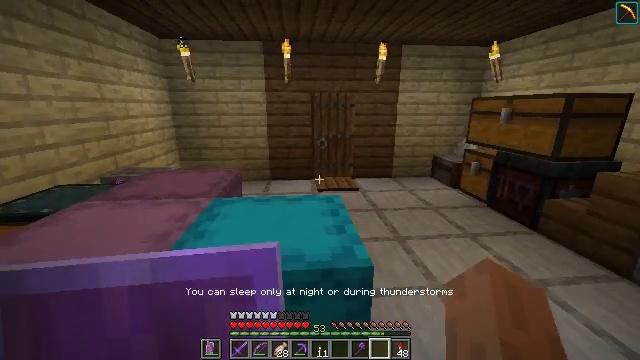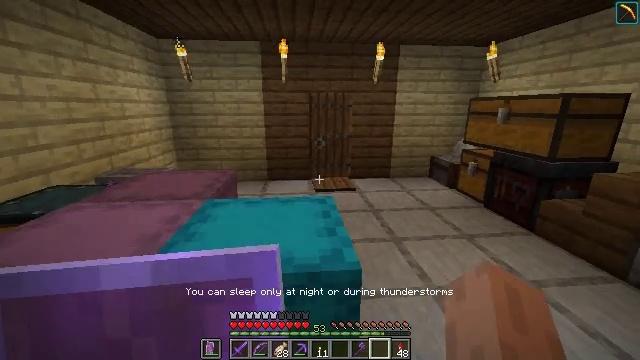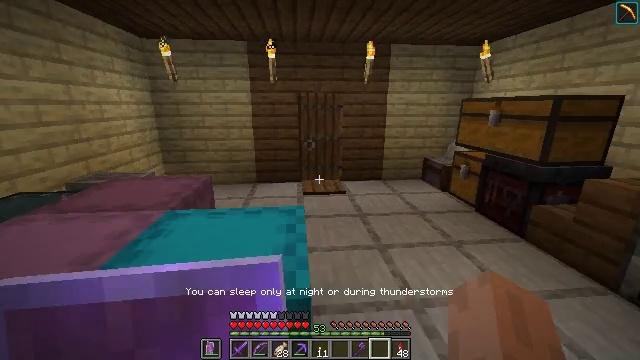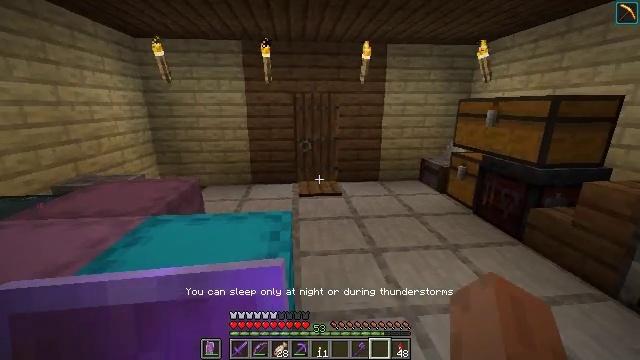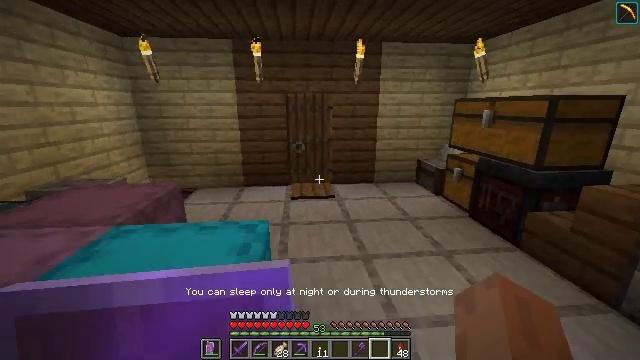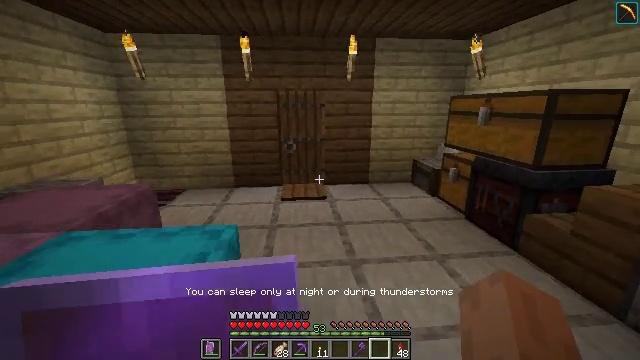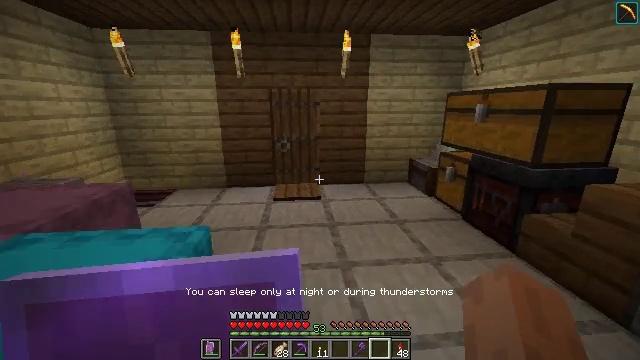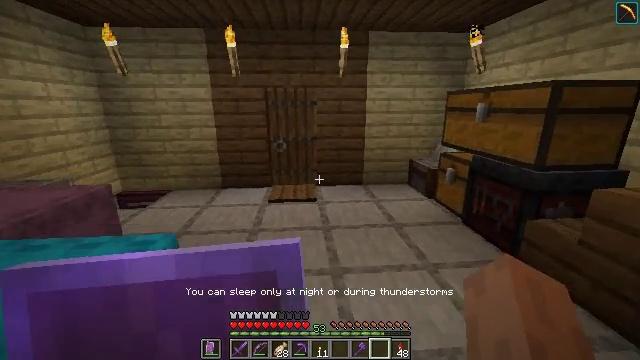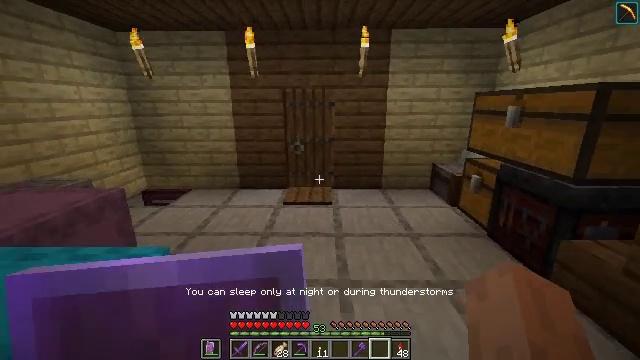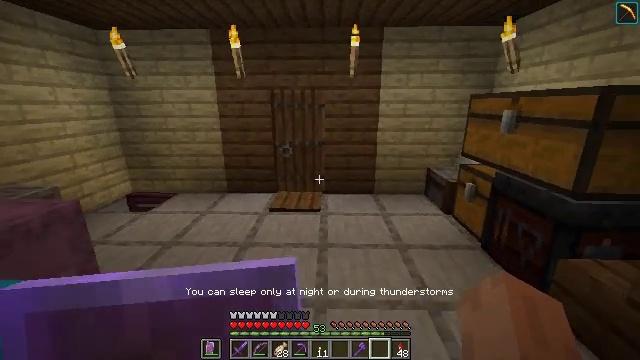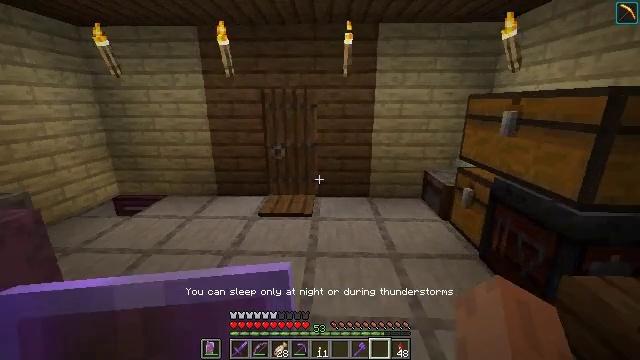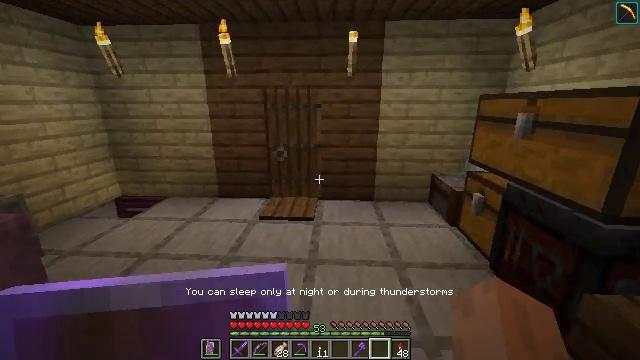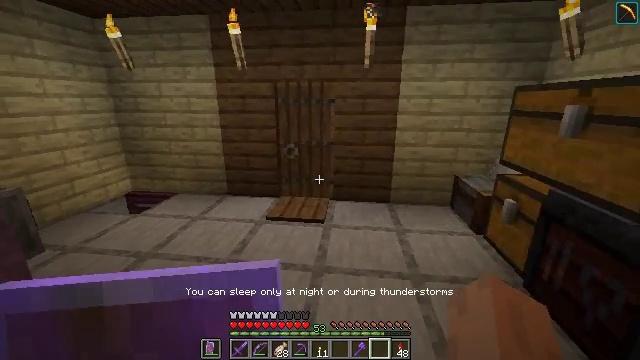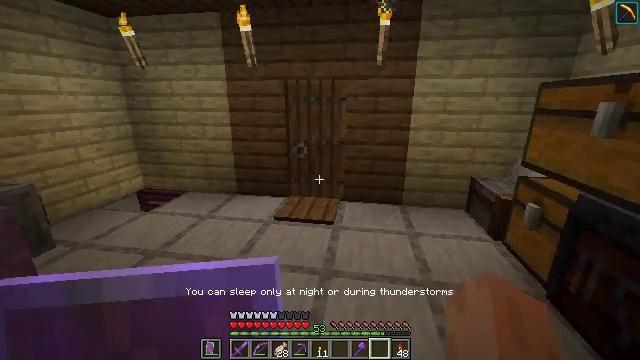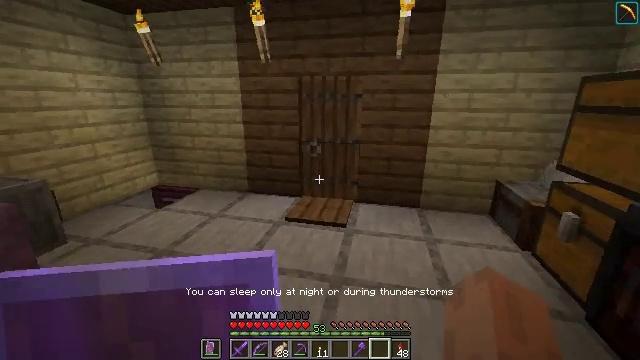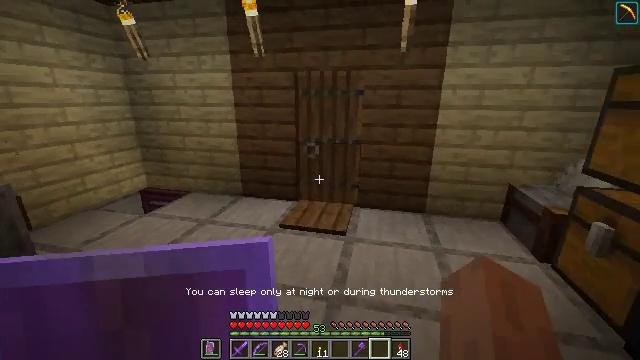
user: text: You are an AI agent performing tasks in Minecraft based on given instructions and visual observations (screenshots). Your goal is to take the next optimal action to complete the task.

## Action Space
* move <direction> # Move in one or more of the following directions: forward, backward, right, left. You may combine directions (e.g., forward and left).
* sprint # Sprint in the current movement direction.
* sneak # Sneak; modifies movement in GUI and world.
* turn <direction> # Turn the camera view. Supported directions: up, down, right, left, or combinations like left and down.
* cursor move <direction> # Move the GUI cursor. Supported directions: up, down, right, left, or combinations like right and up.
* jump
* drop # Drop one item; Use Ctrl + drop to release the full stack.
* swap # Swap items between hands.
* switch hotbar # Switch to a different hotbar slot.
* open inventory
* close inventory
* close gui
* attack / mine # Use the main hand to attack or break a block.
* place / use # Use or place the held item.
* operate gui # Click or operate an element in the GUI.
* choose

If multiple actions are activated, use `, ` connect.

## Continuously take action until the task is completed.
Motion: motion action
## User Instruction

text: Attack the polished andesite stairs to gather.
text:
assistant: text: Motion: move forward and move right
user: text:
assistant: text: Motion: move forward and move right
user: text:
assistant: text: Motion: move forward and move right
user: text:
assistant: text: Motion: move forward and move right
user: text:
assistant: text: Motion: move forward and move right
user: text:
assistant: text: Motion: move forward and move right
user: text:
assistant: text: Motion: move forward and move right
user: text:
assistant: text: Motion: move forward and move right, turn left
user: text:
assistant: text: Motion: move forward and move right
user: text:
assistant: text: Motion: move forward
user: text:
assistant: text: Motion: move forward, turn left
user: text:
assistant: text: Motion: move forward, turn left
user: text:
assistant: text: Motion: move forward, turn left
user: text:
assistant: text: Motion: move forward, turn left
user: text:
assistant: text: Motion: move forward
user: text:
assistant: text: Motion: move forward
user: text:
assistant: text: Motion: move forward
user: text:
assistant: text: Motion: move forward
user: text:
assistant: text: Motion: move forward, turn left
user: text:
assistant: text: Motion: move forward
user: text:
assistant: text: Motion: move forward
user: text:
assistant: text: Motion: move forward
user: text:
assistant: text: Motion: move forward
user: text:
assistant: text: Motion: move forward
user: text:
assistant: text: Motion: move forward
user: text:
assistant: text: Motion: move forward, turn right and up
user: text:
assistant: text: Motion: move forward, turn right and up
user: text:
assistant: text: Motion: move forward
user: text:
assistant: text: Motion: move forward
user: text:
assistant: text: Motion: move forward